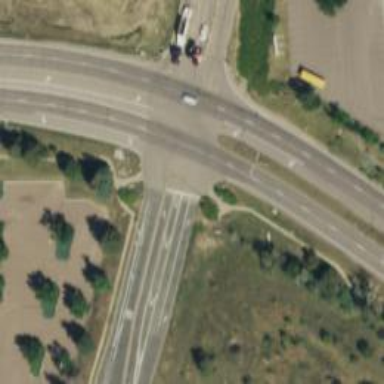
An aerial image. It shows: Asphalt road classified as trunk highway.